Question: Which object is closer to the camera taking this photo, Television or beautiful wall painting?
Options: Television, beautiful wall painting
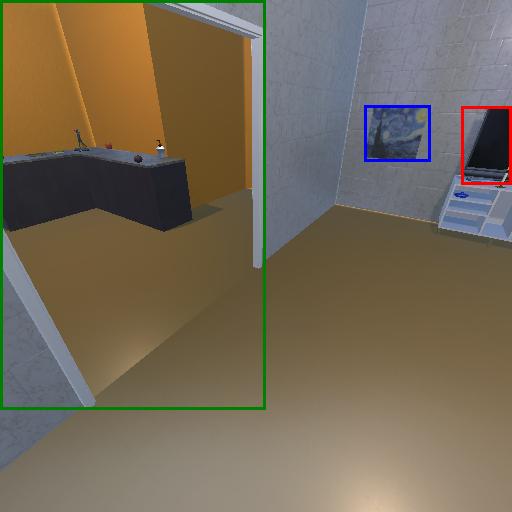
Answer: Television